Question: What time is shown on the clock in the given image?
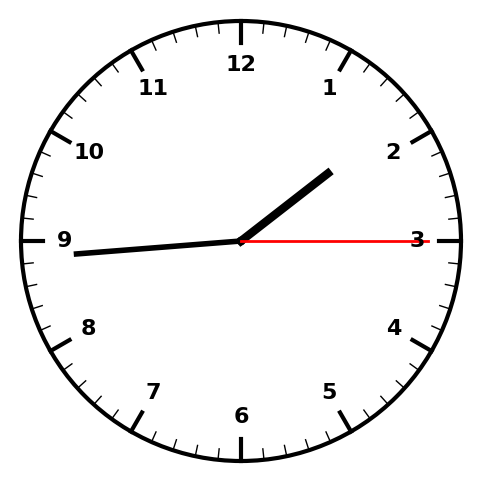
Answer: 01:44:15